Question: I am writing 'facebookc# Sdk' program but the issue is that this strange exception occurs
''Facebook.JsonObject' does not contain a definition for 'data'' and says that
''wall.data' threw an exception of type 'Microsoft.CSharp.RuntimeBinder.RuntimeBinderException' dynamic {Microsoft.CSharp.RuntimeBinder.RuntimeBinderException}'
even orignal samples from website are giving errors. Am I missing something?
I have also added reference to 'Microsoft.CSharp' and Using dot net 'framework 4.0'
I loked at various links but did not helped
'''
dynamic wall = fb.Get("me/feed");
List<dynamic> WALL = new List<dynamic>(wall.data);
'''
and string in wall is something like (too long pasting short)

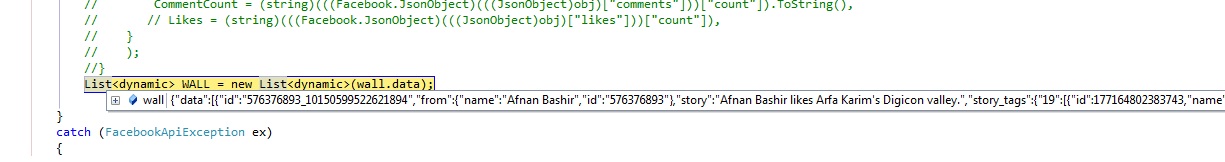
Answer: By Mistake I had included the 3.5 version of SDK it should be 4.0 for 'dynamic' usage